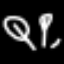
Label: leaf